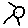
Label: sun